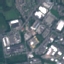
Land use / land cover: Industrial